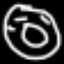
Label: donut